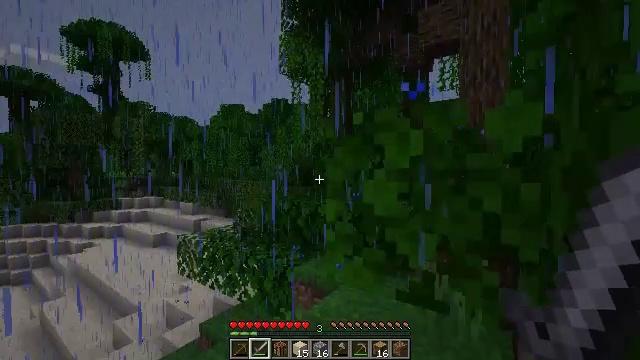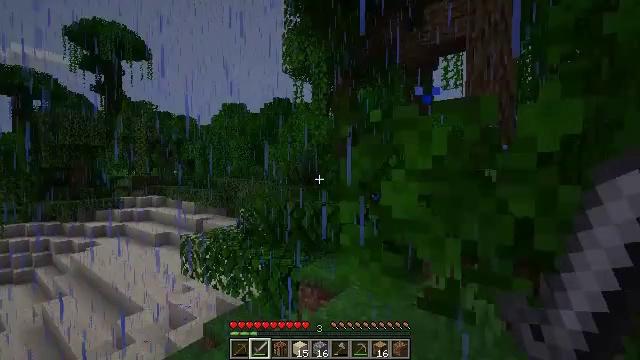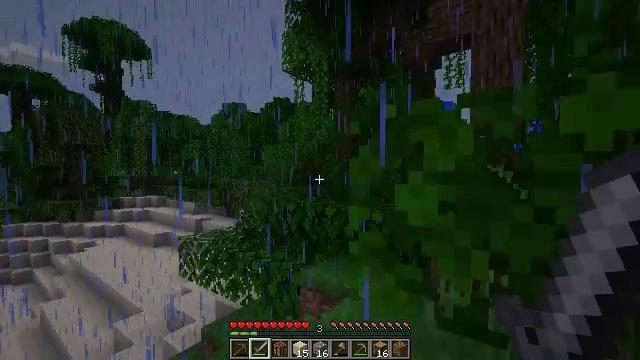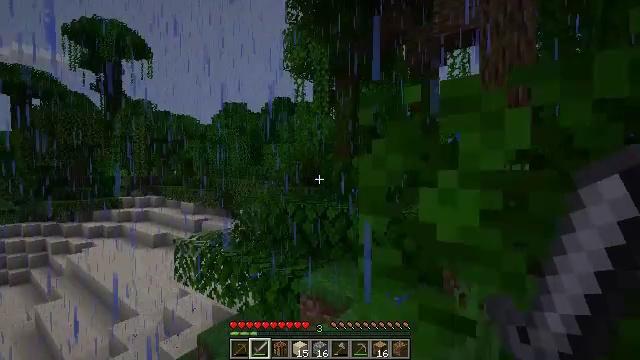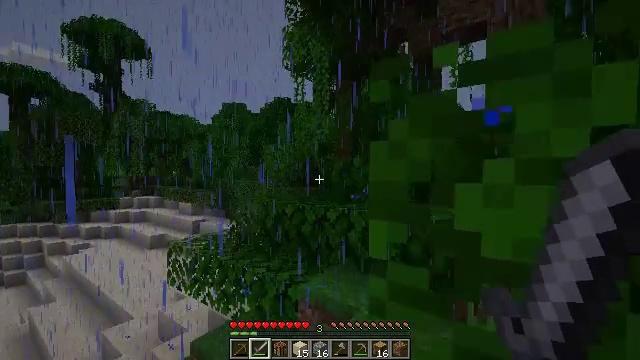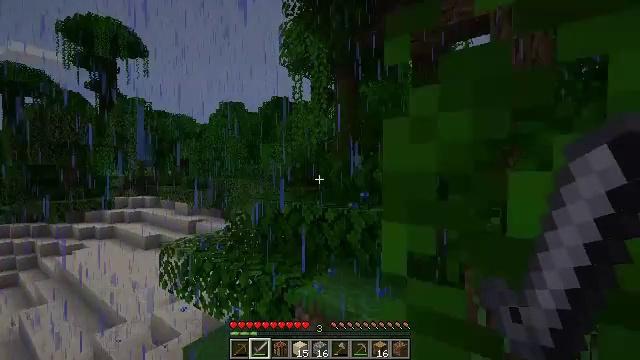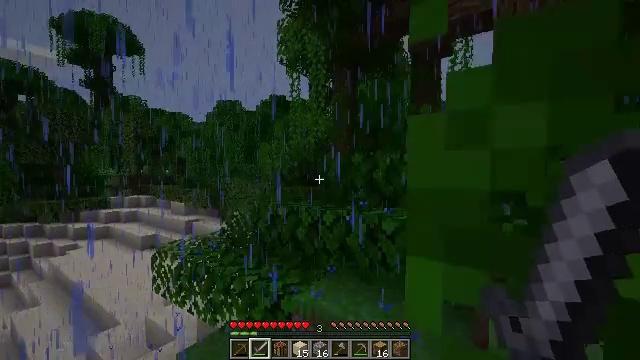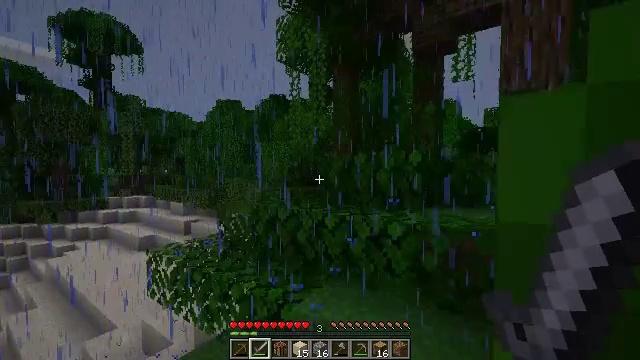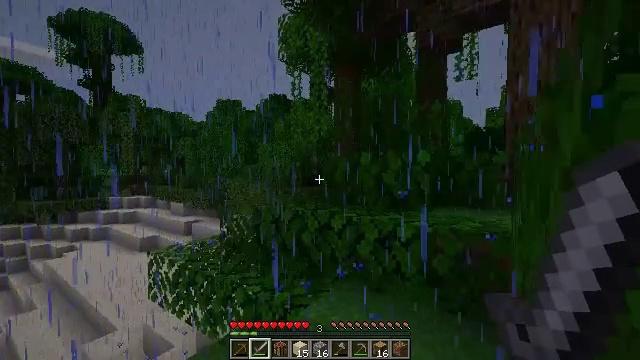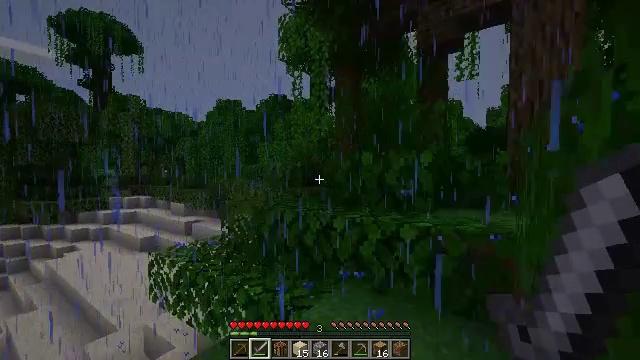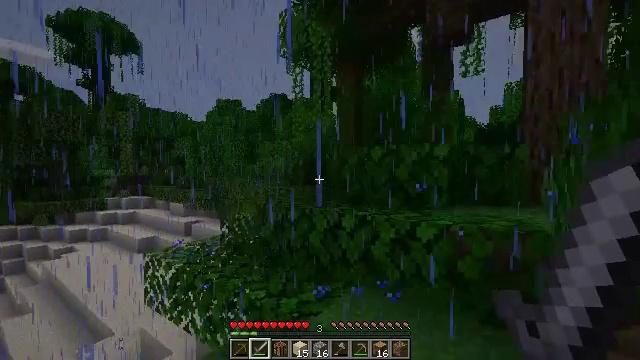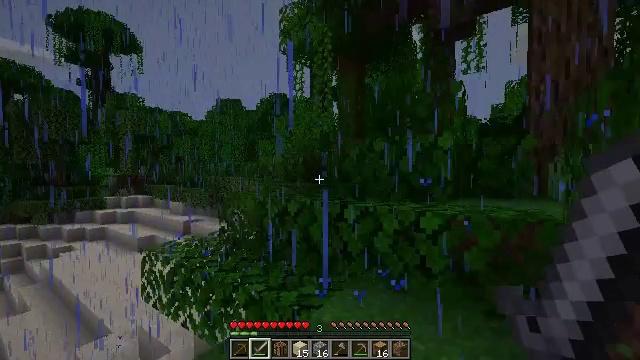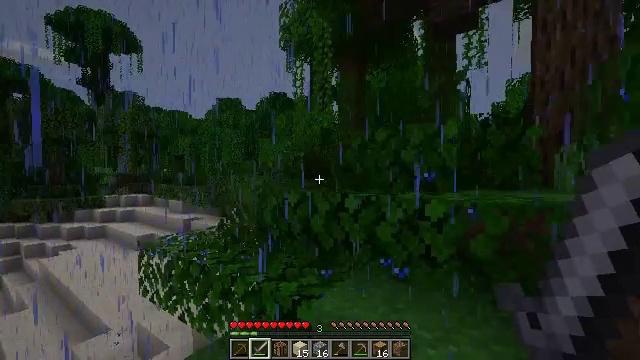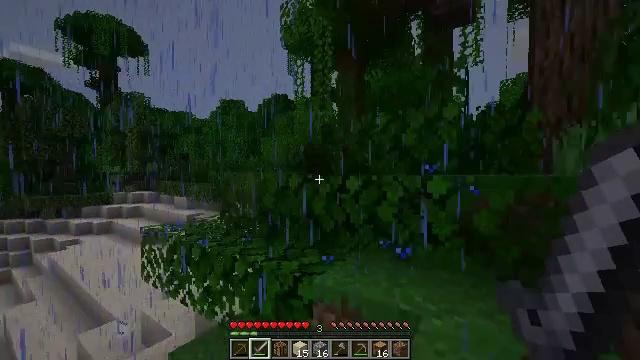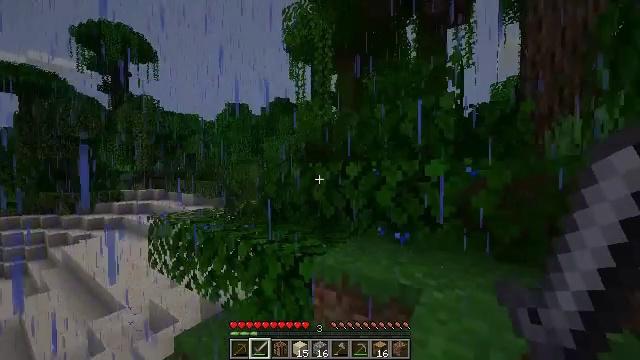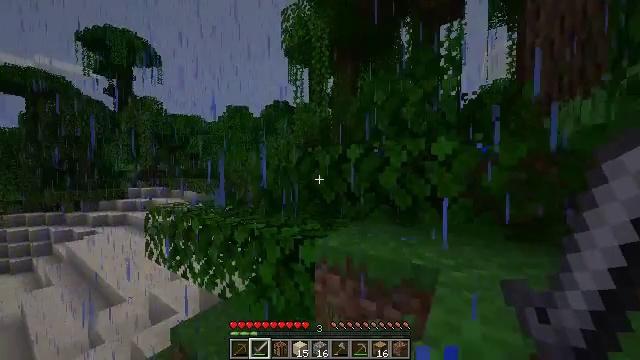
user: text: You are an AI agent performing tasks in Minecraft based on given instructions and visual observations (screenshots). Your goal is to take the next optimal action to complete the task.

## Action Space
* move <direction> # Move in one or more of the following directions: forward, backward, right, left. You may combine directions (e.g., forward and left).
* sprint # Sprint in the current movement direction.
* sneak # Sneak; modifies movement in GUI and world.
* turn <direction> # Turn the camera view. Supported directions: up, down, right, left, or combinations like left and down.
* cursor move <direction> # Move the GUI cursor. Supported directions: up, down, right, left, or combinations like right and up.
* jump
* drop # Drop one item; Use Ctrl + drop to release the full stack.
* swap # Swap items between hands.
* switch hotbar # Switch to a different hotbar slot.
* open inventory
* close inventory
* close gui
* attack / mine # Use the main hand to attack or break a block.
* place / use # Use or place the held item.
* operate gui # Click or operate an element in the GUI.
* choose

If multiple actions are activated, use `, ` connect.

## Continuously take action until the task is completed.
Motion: motion action
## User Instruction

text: Harvest vines off the surface.
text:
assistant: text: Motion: move forward
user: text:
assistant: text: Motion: move forward
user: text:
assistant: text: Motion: move forward
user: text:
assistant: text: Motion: move forward
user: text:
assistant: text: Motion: move forward
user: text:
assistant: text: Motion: move forward
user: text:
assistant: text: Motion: move forward
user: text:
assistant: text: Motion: move forward
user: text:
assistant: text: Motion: move forward
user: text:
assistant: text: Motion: move forward
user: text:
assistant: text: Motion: move forward
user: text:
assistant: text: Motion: move forward, sprint
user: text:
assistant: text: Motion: move forward, sprint
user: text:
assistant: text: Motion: move forward, sprint
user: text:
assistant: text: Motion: move forward, sprint
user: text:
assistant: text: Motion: move forward, sprint
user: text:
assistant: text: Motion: move forward, sprint, turn right
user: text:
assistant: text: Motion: move forward, turn right
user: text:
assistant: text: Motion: move forward, turn right
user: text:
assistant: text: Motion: move forward, turn right
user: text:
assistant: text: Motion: move forward
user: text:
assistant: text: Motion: move forward
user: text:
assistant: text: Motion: move forward
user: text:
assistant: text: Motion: move forward, jump
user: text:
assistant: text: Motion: move forward, jump
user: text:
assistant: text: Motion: move forward, jump
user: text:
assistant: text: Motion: move forward, jump
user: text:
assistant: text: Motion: move forward, jump
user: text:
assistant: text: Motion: move forward, jump
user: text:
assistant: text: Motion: move forward